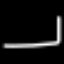
Label: line